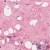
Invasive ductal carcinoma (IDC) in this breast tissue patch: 0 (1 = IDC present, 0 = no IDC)